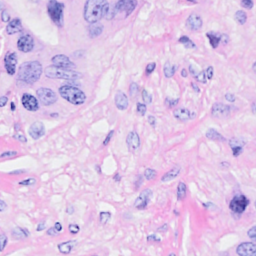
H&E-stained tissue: Breast